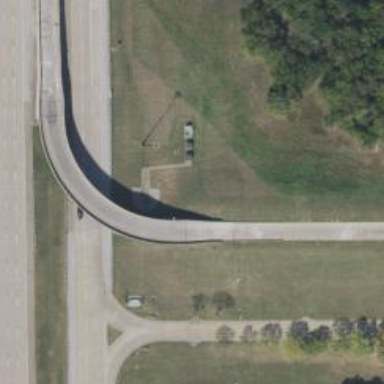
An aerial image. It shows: Secondary link road.